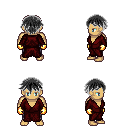
a pixel art fantasy rpg character, male body template, human, tanned skin, red robe, metal pants, gray short bangs hairstyle, gold gloves, four views (front, back, left, right), 2x2 character sprite sheet, small pixel art, hard edges, no anti-aliasing